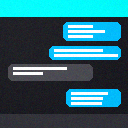
Screen state: on